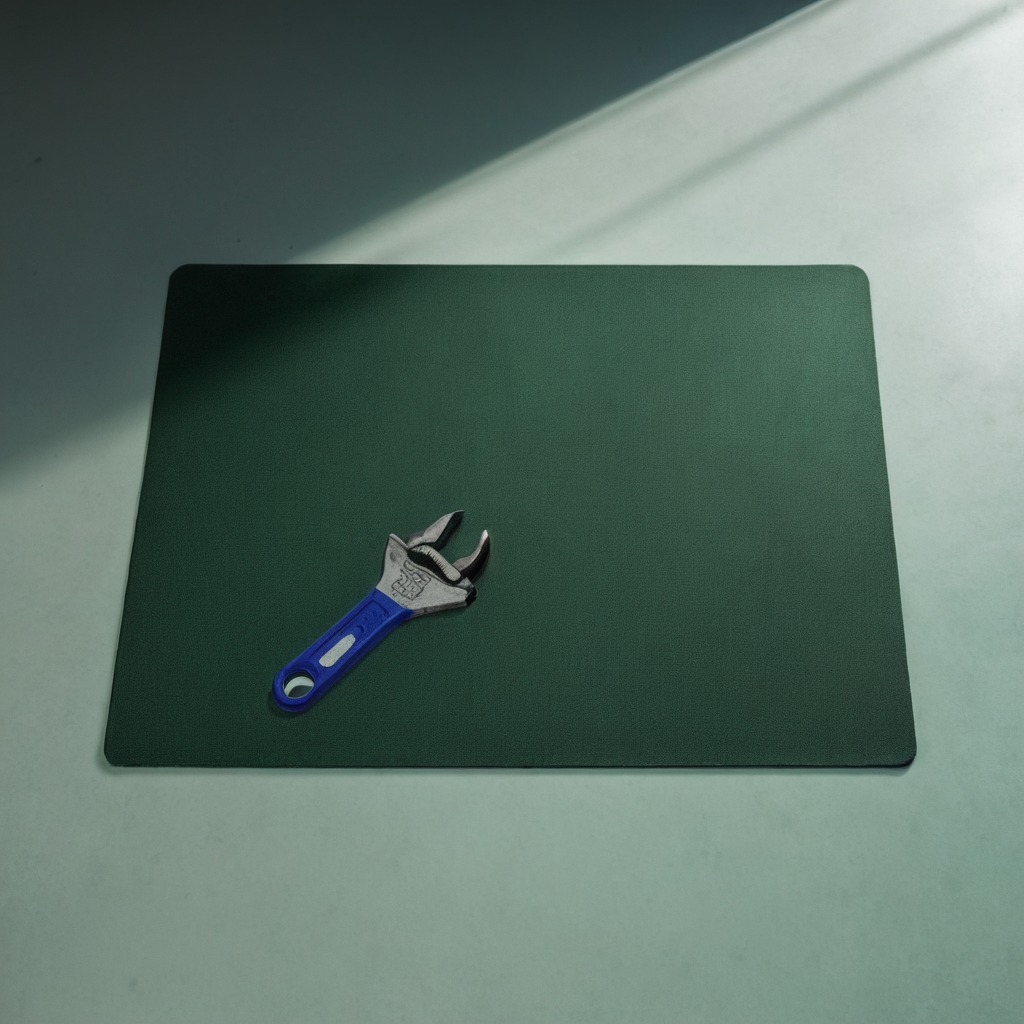
A wrench is lying on the granite tabletop beneath the green rubber mat.